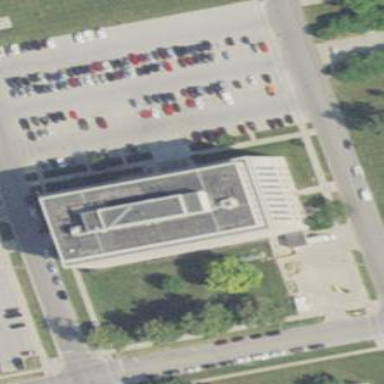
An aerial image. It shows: Government office building.